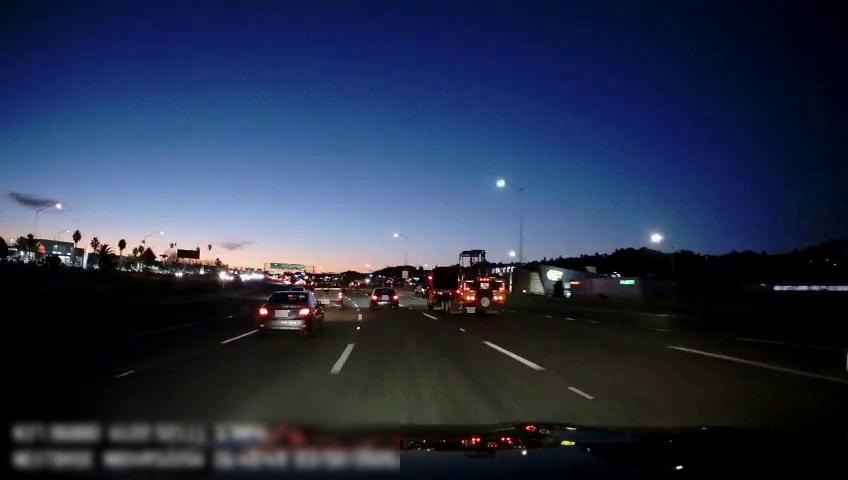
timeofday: Night
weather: Other
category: Drivable Space
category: Vehicles | Car
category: Vehicles | Truck
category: Vehicles | Car
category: Vehicles | Car
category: Vehicles | Truck
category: Vehicles | SUV
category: Vehicles | Car
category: Lanes | Alternate Lane
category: Lanes | Alternate Lane
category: Lanes | Current Lane
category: Lanes | Current Lane
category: Lanes | Alternate Lane
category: Lanes | Alternate Lane